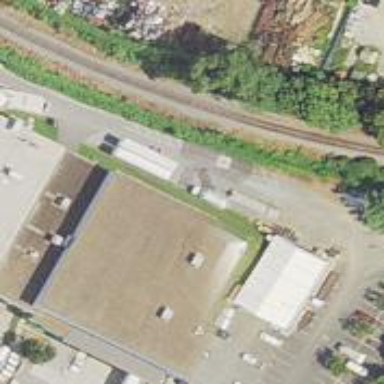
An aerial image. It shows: Commercial building.